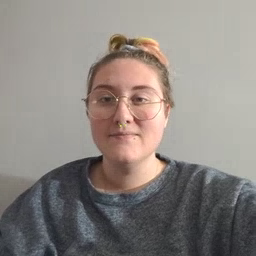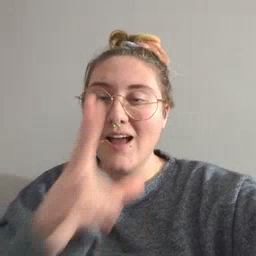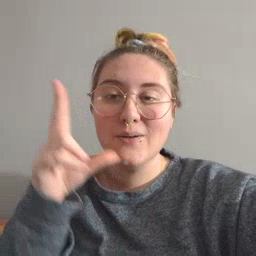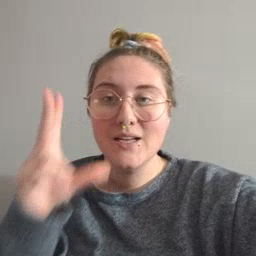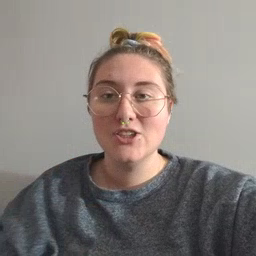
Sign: underwear